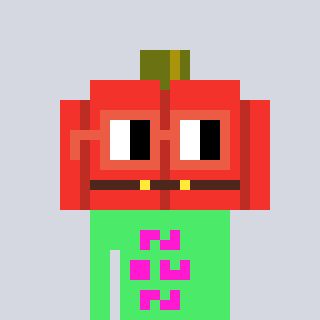
a pixel art character with square orange glasses, a pumpkin-shaped head and a teal-colored body on a cool background